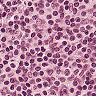
Metastatic tissue present: no